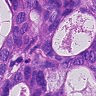
Metastatic tissue present: yes